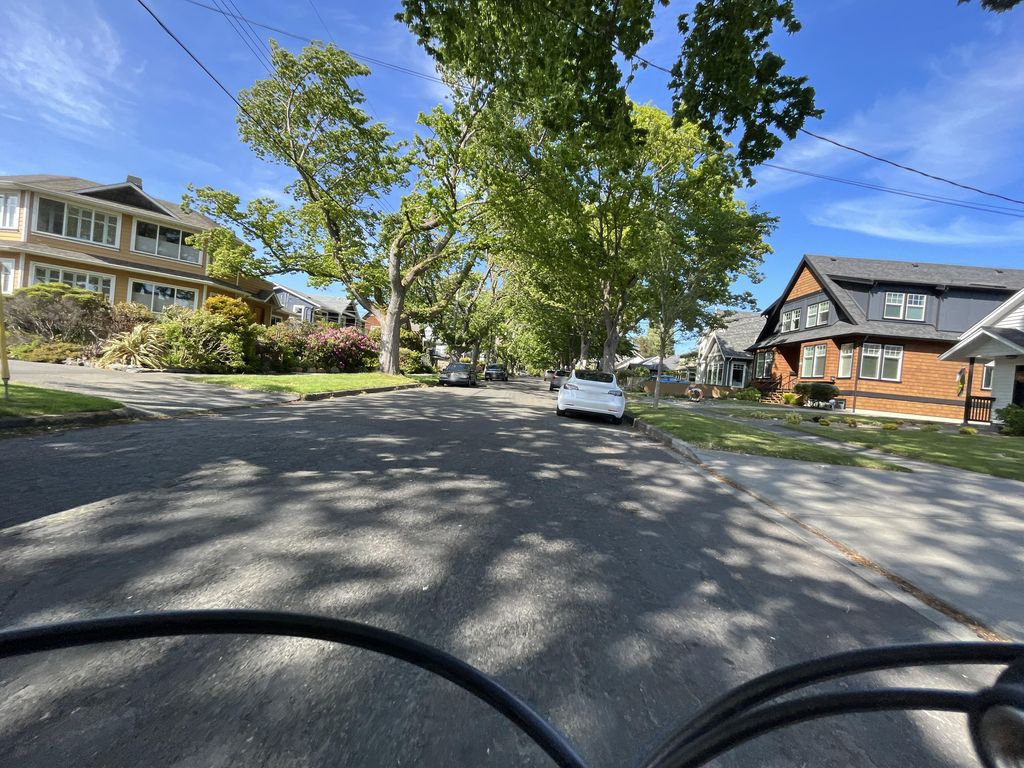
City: victoria